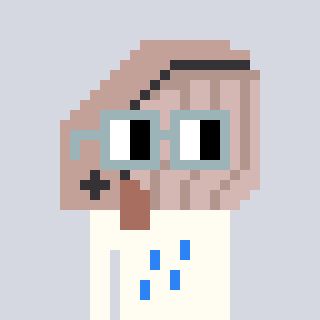
a pixel art character with square dark gray glasses, a whale-shaped head and a grayscale-colored body on a cool background